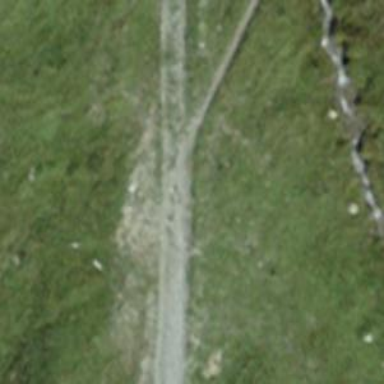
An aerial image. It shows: Compacted track road.